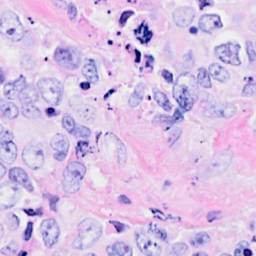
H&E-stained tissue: Breast